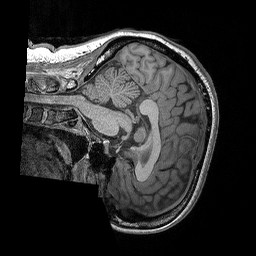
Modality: T1w
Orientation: sagittal
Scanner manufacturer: siemens
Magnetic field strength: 3 T
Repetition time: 2.3 s
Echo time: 0.00298 s